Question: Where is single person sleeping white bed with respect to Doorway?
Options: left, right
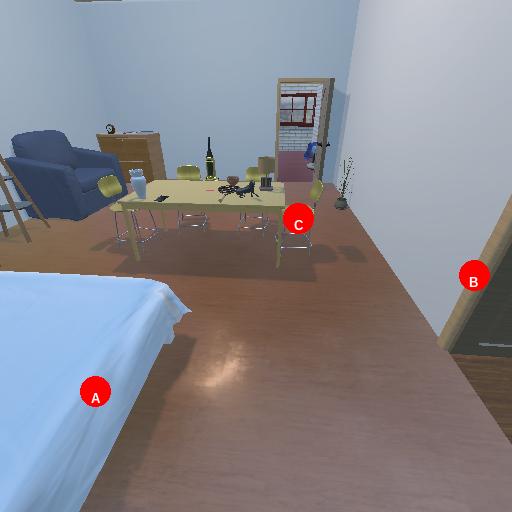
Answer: left